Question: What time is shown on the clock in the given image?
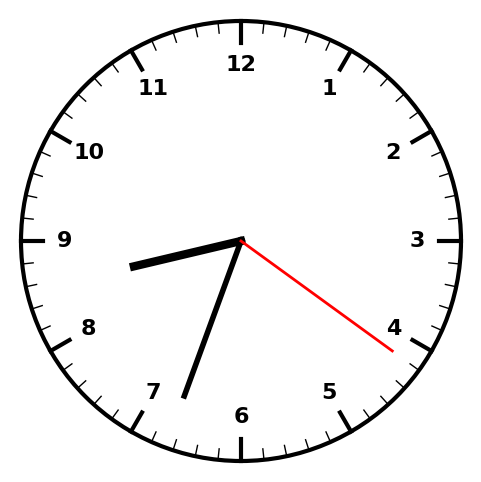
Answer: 08:33:21